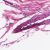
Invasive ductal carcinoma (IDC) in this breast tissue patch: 0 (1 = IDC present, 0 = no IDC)